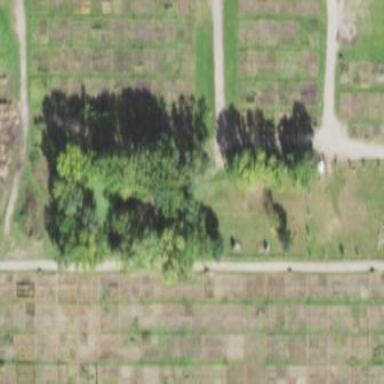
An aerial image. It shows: Area designated for allotments.